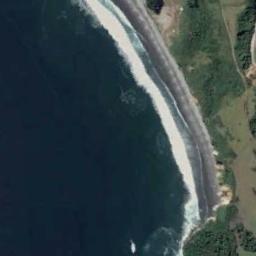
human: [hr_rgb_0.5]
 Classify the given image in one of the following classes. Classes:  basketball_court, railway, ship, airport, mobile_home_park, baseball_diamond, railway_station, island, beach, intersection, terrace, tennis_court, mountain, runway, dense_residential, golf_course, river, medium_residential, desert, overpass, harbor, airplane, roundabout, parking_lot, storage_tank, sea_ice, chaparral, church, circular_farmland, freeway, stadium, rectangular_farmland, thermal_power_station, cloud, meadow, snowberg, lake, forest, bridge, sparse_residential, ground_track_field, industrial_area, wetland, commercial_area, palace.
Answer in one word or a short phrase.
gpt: beach